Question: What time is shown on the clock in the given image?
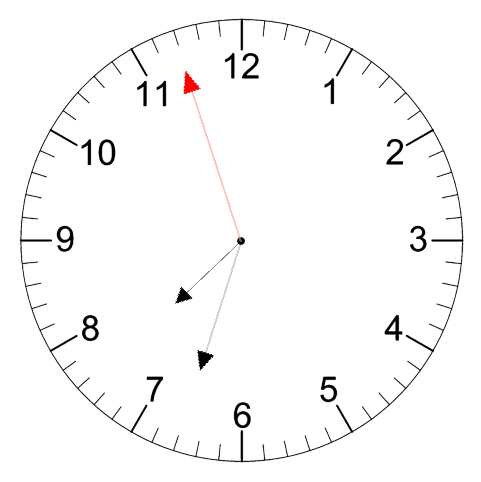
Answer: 07:32:57